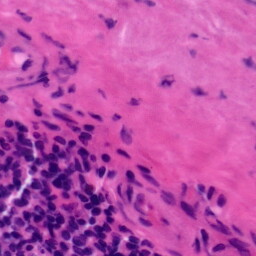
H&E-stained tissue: Tonsil